Question: This project is still in planning stages. I'm trying to understand what is the best way to go about it.
If I have a plot area, kind of like on a picture. And then add jQuery UI draggable/droppable functionality to drag objects around the chart, how can I then record position of each object in relation to each other? Immediate answer is to get coordinate points, but the screen sizes could be different.
1. Is it possible to do it somehow in percentages?
2. If I save these results how would I display the list of the items in the order highest to lowest?

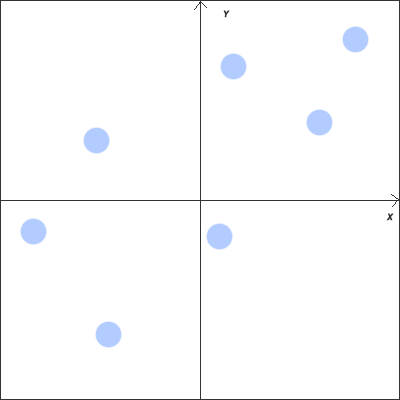
Answer: You know how big (in pixels) your section of the plane is, either you specify a region of a specific size or you ask it how big it is after it is on the page. You will also have coordinates (in pixels) for all your dots.
So, when you talk to your server to persist the dots, tell it how big the container is and where all the dots are with respect to the container's coordinate system; all of those values can be easily computed in the client-side JavaScript.
Your server code can either track all of the above and map them to new coordinate systems as needed or it can normalize everything to standard coordinate system and store things in the standard coordinates; you can say that the region is always X server units wide and do a bit of math to scale the incoming coordinates to match your standard. Using one standard coordinate system on the server will probably make things much easier on you.
As far as "how would I display the list of the items in the order highest to lowest?" goes, the answer depends on how you want to define "highest". If "height" measures the Y coordinate then you just order by the y-coordinate (and possibly by the x-coordinate to break ties). If "highest" is a measure of magnitude, then you just use the Euclidean norm:
'''
d = sqrt(x*x + y*y)
'''
And sort by that. If you're just using the magnitude solely for sorting, then you can save yourself a couple CPU cycles by ditching the square root and simply sorting by 'x*x + y*y' (the square root won't change the ordering) or even a Manhattan norm ('abs(x) + abs(y)').
You'll probably run into ties in your ordering sooner or later so you deal with right away. Do you want Y to take precedence over X or vice versa? Do you have a string label that could be used as a secondary sort key? What you choose probably depends on how you plan to list the points:
- -
The goal is twofold:
1. Produce output that makes sense to humans.
2. Consistent sorting when faced with ties.
So just pick a sensible secondary sort key and be consistent.